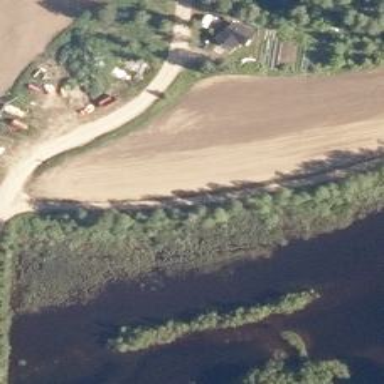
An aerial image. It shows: Reedbed wetland area.